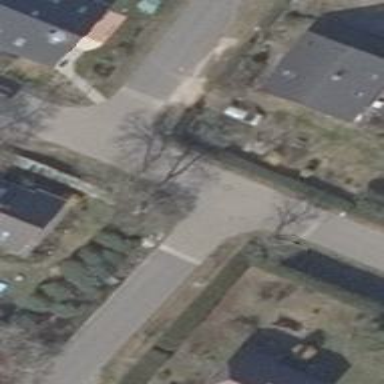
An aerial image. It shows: Residential road.